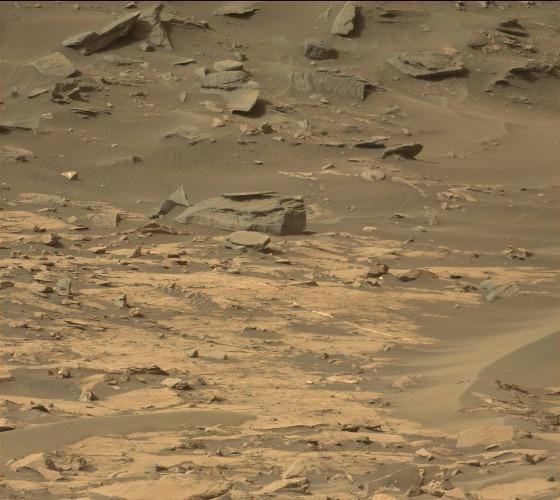
Terrain classes present: Bedrock, Gravel / Sand / Soil, Rock, Shadow